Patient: sex F, age 57
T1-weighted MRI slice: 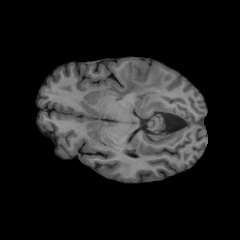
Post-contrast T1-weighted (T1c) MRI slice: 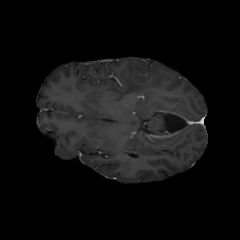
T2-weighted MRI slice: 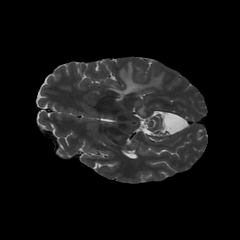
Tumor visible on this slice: yes
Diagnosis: Glioblastoma, IDH-wildtype
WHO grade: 4